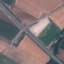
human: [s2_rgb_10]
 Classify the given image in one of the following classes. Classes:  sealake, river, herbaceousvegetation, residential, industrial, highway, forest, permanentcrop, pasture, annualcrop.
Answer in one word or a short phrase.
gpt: Highway